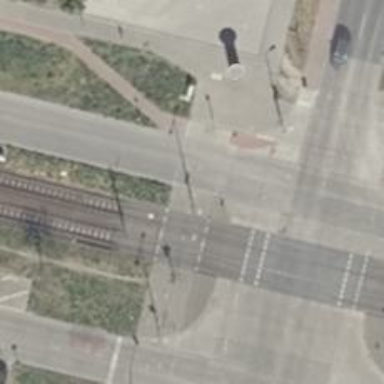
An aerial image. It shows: Traffic island located on footway.